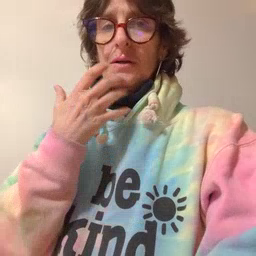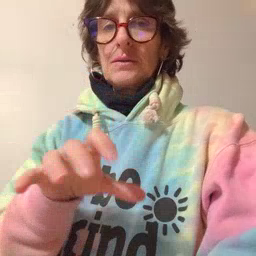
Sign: hot